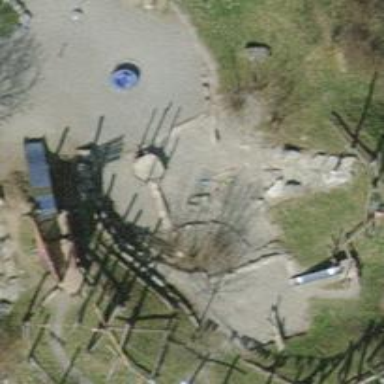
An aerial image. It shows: Sandpit playground.